Interaction volume radius: 5 \u00c5
Interaction volume height: 35 \u00c5
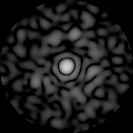
Disorder parameter: 0.8577